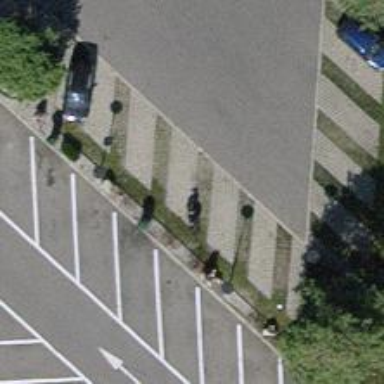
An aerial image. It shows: Charging station.